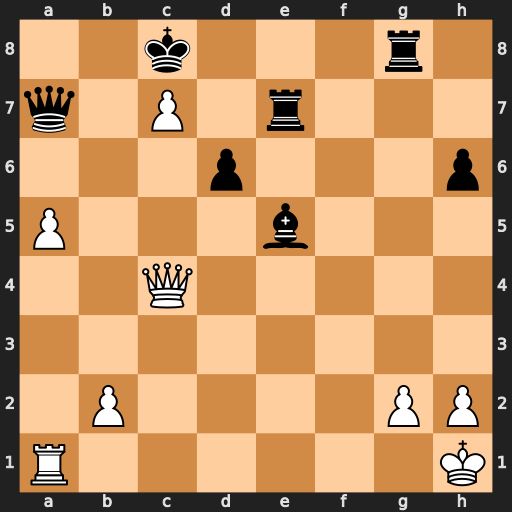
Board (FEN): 2k3r1/q1P1r3/3p3p/P3b3/2Q5/8/1P4PP/R6K
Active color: w
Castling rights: -
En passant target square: -
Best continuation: Qxg8+ Kxc7 Rc1+